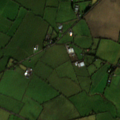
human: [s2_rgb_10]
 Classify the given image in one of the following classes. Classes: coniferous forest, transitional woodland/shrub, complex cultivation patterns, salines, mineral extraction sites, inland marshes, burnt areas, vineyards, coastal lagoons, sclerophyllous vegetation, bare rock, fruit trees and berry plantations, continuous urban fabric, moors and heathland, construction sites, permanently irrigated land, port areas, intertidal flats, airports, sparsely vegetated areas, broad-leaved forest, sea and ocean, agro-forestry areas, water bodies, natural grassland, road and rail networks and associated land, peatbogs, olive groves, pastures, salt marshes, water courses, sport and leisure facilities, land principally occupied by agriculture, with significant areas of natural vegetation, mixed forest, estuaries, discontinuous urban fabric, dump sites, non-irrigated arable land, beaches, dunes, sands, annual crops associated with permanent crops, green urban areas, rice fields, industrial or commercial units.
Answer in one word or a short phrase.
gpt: sport and leisure facilities, non-irrigated arable land, pastures